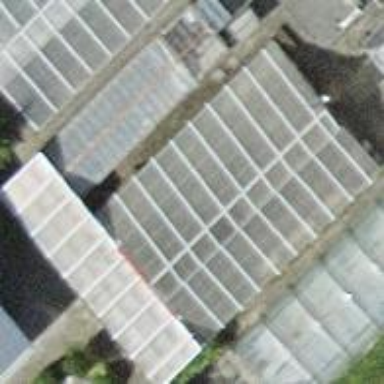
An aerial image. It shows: Greenhouse.